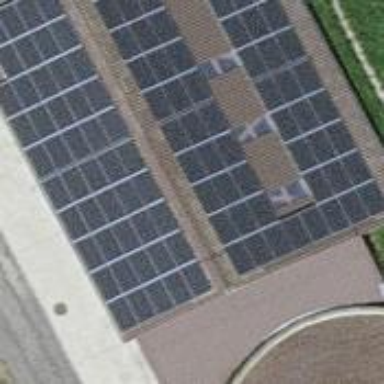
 consisting of solar photovoltaic panels."